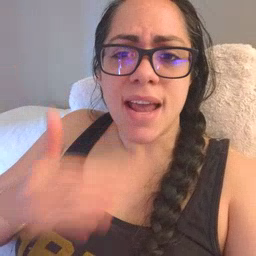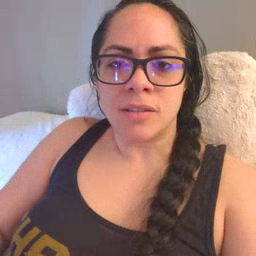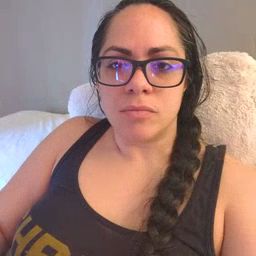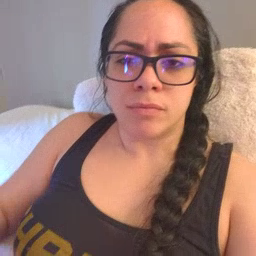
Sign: head